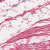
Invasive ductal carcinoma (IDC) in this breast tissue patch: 0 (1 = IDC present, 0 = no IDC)